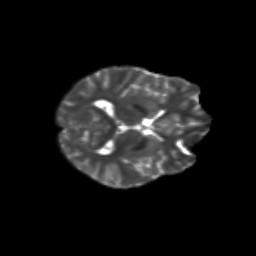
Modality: T2w
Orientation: axial
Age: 14
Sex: male
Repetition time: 9.512 s
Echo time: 0.089 s